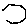
Label: hexagon